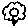
Label: flower